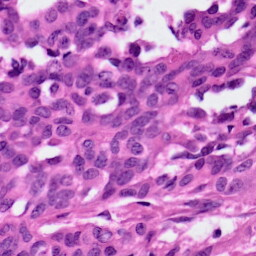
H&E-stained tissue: Ovarian